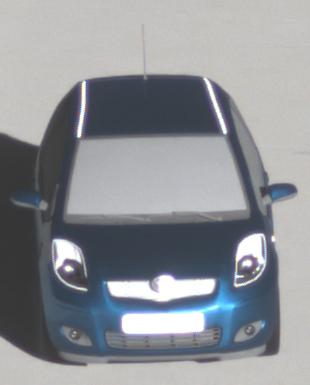
Make: Toyota
Model: Yaris 1.0
Detailed model: Yaris (XP13)
Model produced from: 2011/10
Model produced until: 2014/08
Doors: 3
Color: blue
Road condition: wet road
Daytime: morning or afternoon
Contrast: high contrast